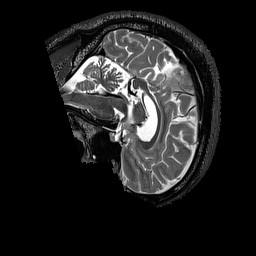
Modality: T2w
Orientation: sagittal
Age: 42
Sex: male
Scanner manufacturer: siemens
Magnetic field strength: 3 T
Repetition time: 3.2 s
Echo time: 0.567 s